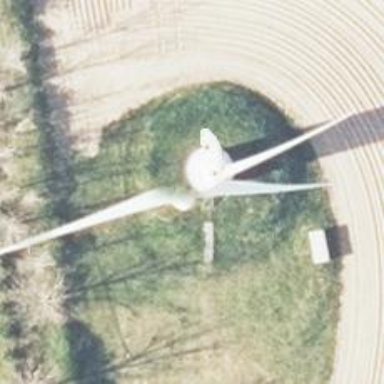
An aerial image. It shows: Wind power generator utilizing wind turbines.